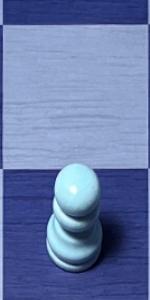
Label: Pawn_White